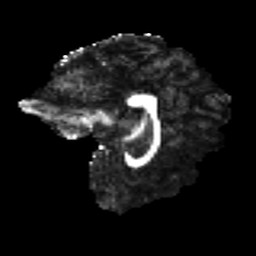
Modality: FA
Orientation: sagittal
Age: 37
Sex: female
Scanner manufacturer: ge
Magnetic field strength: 3 T
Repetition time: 7.8 s
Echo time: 0.0608 s